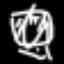
Label: square